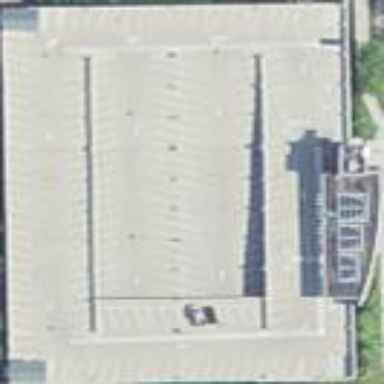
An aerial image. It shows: Multi-storey parking building.